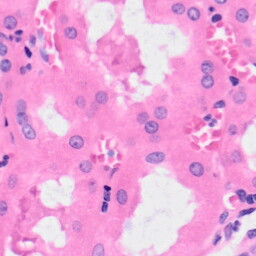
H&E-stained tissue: Kidney